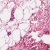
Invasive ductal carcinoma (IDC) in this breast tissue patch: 0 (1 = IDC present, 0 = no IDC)